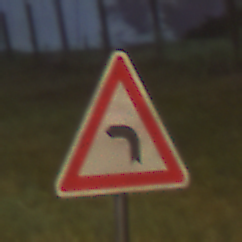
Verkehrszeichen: KurveLinks
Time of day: Night
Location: Outdoor (Suburban)
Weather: PartlyCloudy
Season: NotSpecified
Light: Artificial